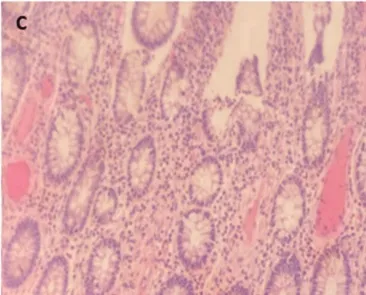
Histological photomicrographs of right colectomy biopsy specimens. (C) Photomicrograph of lamina propria showing a large number of plasma cells with an admixture of neutrophils and eosinophils indicating disease flare.
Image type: pathology (h&e)